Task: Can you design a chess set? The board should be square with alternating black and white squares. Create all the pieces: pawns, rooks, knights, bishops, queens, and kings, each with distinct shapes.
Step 387:
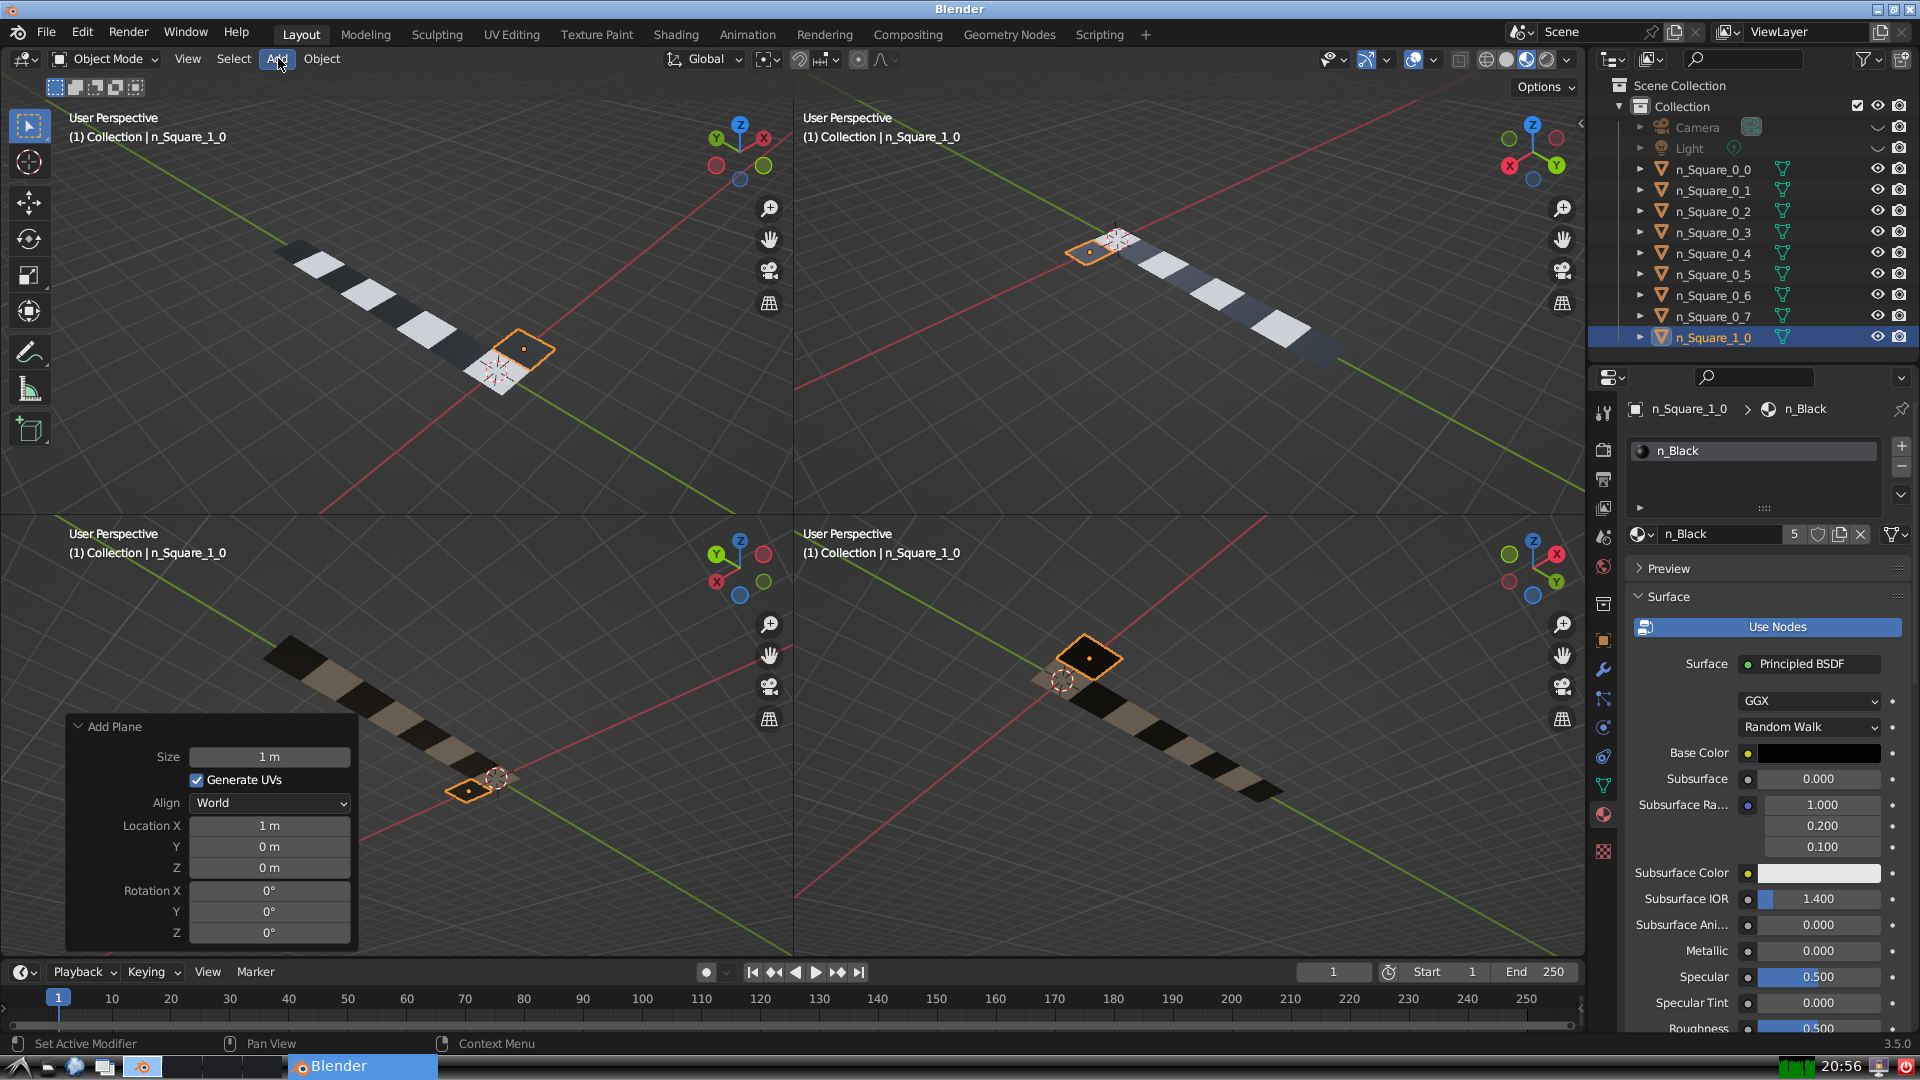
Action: click: no